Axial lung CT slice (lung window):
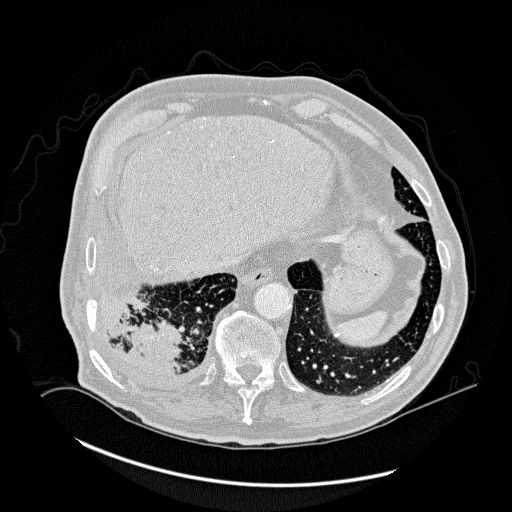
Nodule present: no